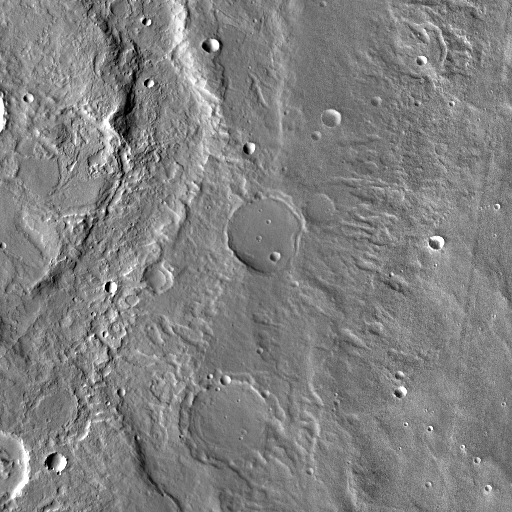
Crater classes present: Background, Other, Buried, Secondary